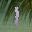
Label: 1